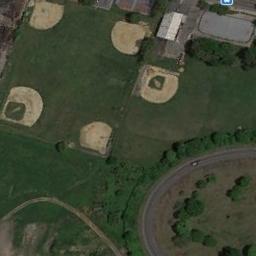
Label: baseball_diamond